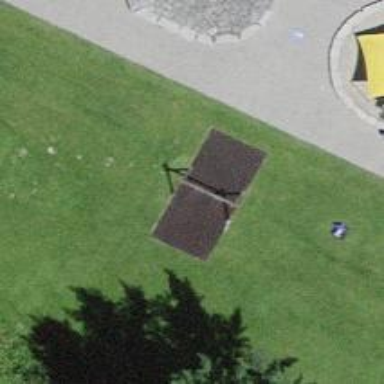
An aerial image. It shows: Playground with swings.